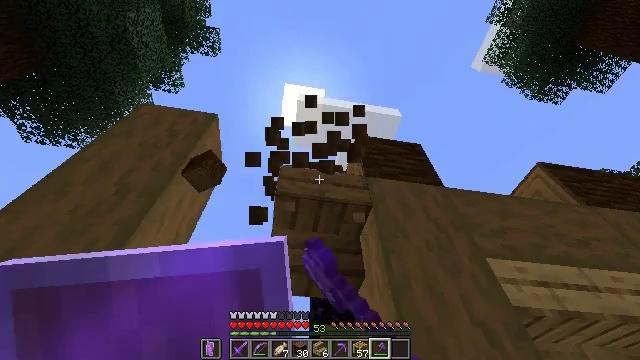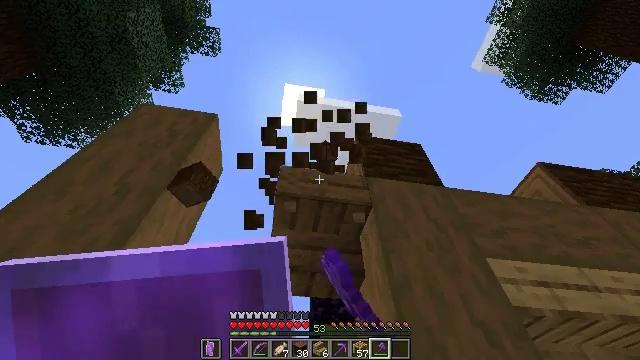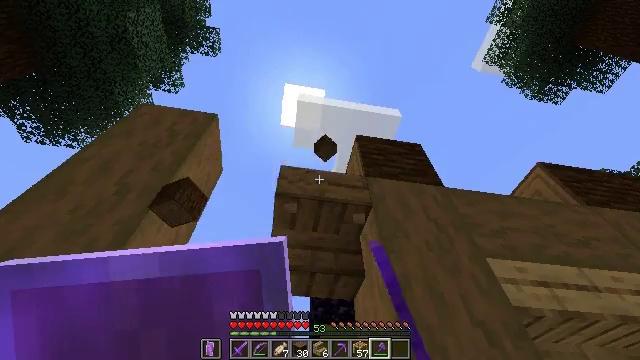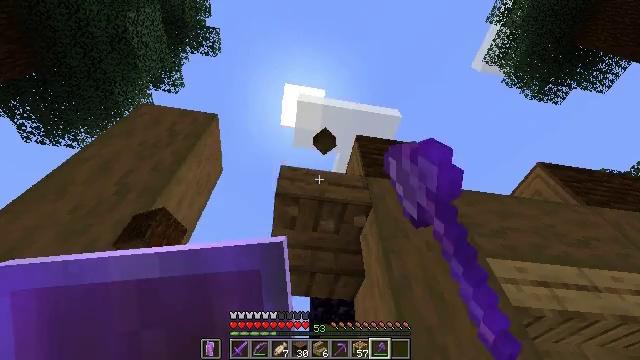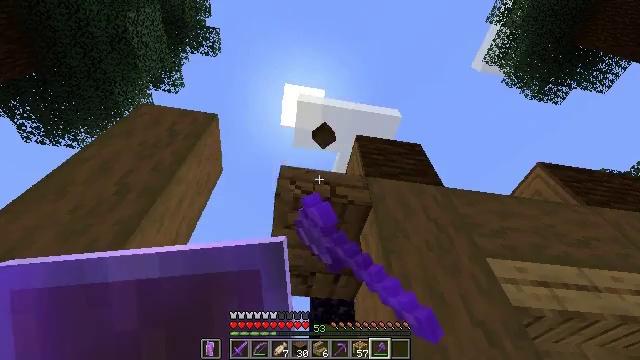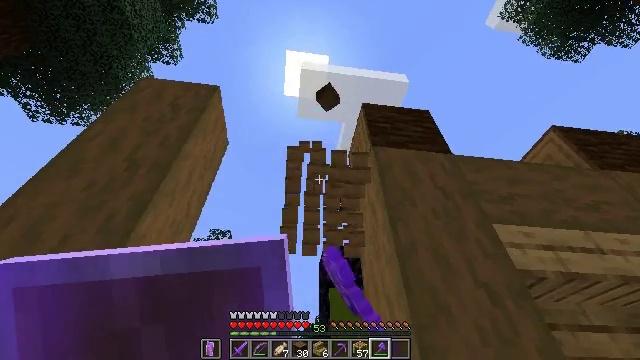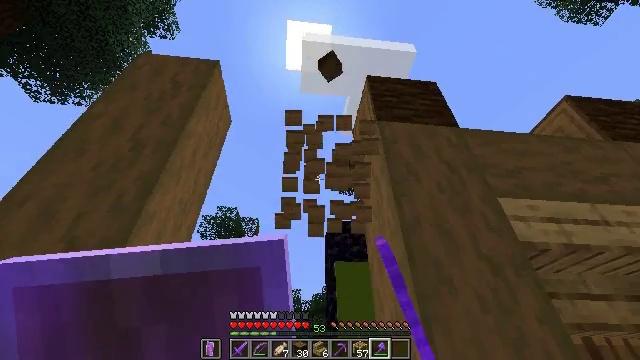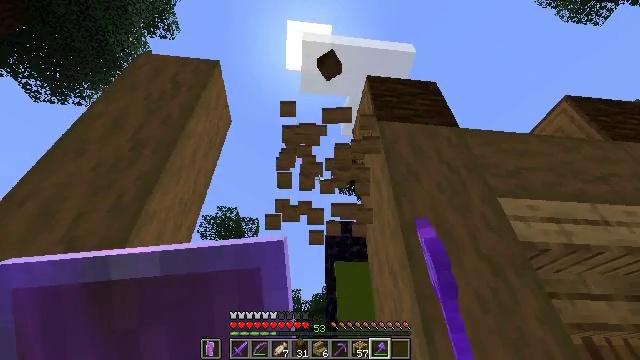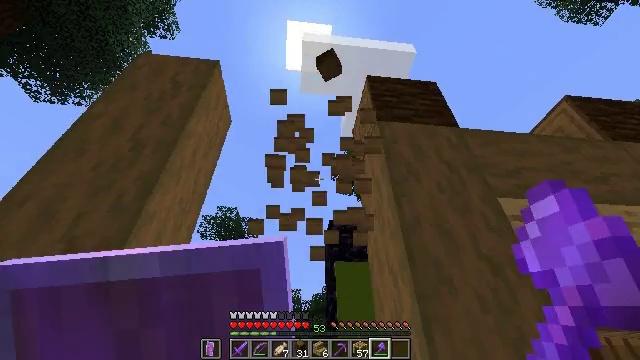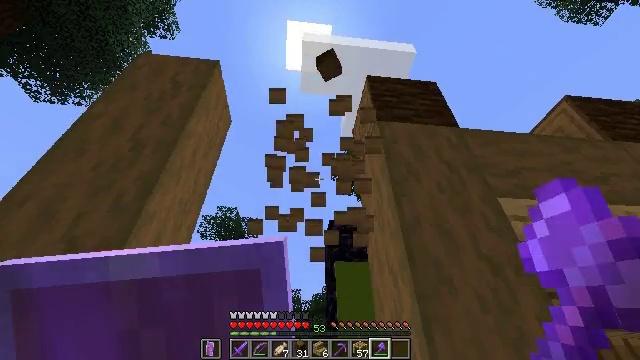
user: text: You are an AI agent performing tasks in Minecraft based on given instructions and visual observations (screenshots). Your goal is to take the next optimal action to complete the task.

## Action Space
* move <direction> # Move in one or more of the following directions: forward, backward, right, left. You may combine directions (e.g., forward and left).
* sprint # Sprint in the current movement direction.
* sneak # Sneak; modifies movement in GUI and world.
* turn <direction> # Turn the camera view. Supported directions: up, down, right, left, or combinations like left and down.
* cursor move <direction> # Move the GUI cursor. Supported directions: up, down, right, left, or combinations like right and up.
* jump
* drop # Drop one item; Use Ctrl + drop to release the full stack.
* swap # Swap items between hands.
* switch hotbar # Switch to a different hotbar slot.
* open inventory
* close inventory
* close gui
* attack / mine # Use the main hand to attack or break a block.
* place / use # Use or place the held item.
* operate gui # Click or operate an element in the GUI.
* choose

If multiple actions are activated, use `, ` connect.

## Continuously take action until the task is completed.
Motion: motion action
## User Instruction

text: Attack the spruce stairs to remove them.
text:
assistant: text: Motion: attack / mine
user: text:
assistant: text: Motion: attack / mine
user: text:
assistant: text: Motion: attack / mine
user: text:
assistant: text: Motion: attack / mine
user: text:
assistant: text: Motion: turn left and down, attack / mine
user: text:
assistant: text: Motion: turn left and down, attack / mine
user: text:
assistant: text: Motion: attack / mine
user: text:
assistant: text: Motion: attack / mine
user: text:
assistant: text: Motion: attack / mine
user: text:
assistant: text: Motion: attack / mine